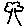
Label: tree